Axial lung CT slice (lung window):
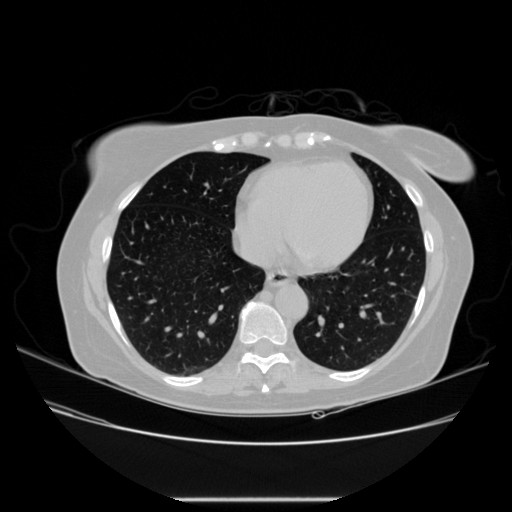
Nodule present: no